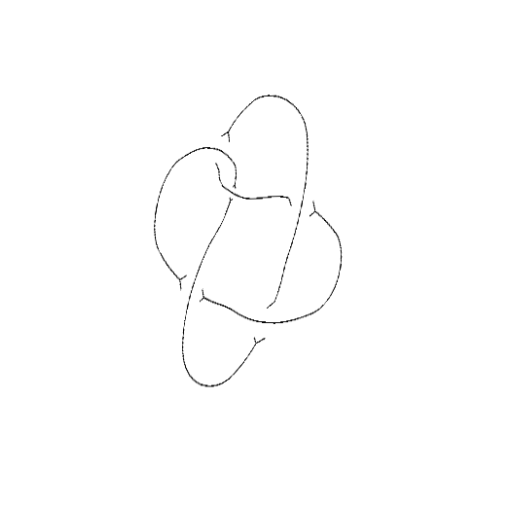
Crossing number: 5